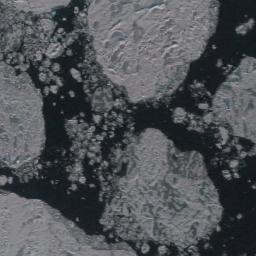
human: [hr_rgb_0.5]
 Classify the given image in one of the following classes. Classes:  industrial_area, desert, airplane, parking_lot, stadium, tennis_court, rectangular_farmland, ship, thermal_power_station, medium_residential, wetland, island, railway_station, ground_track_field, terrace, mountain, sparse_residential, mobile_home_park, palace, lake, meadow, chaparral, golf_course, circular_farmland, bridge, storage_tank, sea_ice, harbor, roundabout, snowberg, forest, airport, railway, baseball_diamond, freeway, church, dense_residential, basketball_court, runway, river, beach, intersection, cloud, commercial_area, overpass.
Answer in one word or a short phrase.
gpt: sea_ice